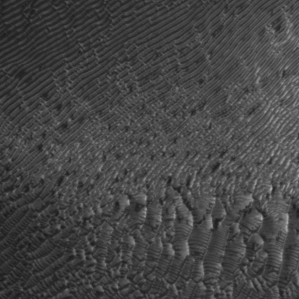
Label: frost